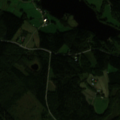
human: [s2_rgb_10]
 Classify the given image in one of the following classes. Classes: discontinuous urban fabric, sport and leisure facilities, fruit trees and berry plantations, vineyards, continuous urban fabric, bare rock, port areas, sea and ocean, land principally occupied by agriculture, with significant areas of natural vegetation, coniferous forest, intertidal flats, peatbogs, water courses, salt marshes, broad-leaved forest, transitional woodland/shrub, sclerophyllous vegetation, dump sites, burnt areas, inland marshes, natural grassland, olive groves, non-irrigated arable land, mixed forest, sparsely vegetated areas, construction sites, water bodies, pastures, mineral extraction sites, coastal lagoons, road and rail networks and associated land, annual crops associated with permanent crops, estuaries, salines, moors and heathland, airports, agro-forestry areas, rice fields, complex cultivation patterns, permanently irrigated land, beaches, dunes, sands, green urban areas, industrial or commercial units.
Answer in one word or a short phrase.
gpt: land principally occupied by agriculture, with significant areas of natural vegetation, mixed forest, transitional woodland/shrub, water bodies